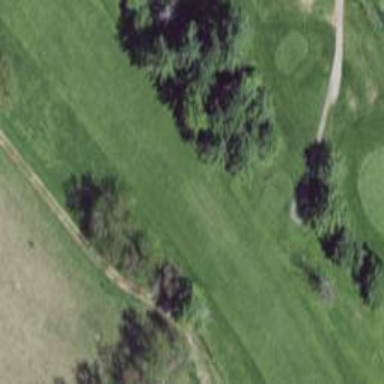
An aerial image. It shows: Path used for both walking and golf.